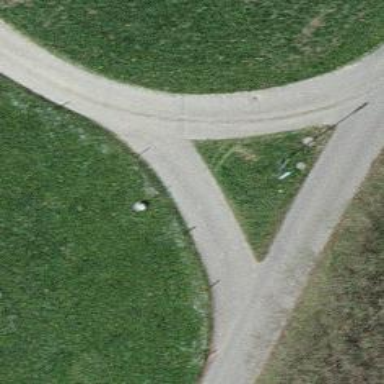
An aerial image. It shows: Service road with grade2 tracktype.